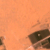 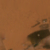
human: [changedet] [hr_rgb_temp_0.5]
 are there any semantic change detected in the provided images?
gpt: The green area on the right appears smaller.